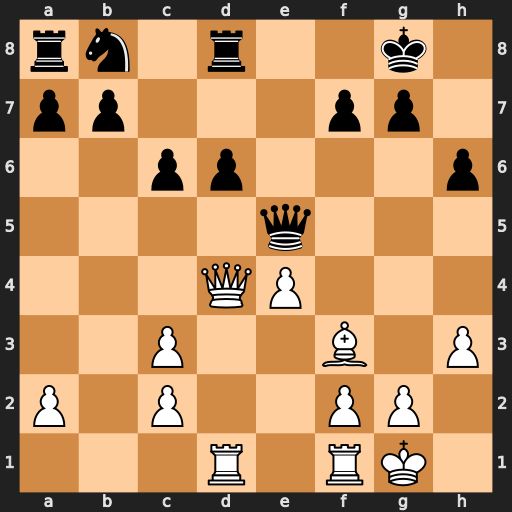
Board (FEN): rn1r2k1/pp3pp1/2pp3p/4q3/3QP3/2P2B1P/P1P2PP1/3R1RK1
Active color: w
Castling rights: -
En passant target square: -
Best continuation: Qxe5 dxe5 Rxd8+